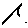
Label: hexagon